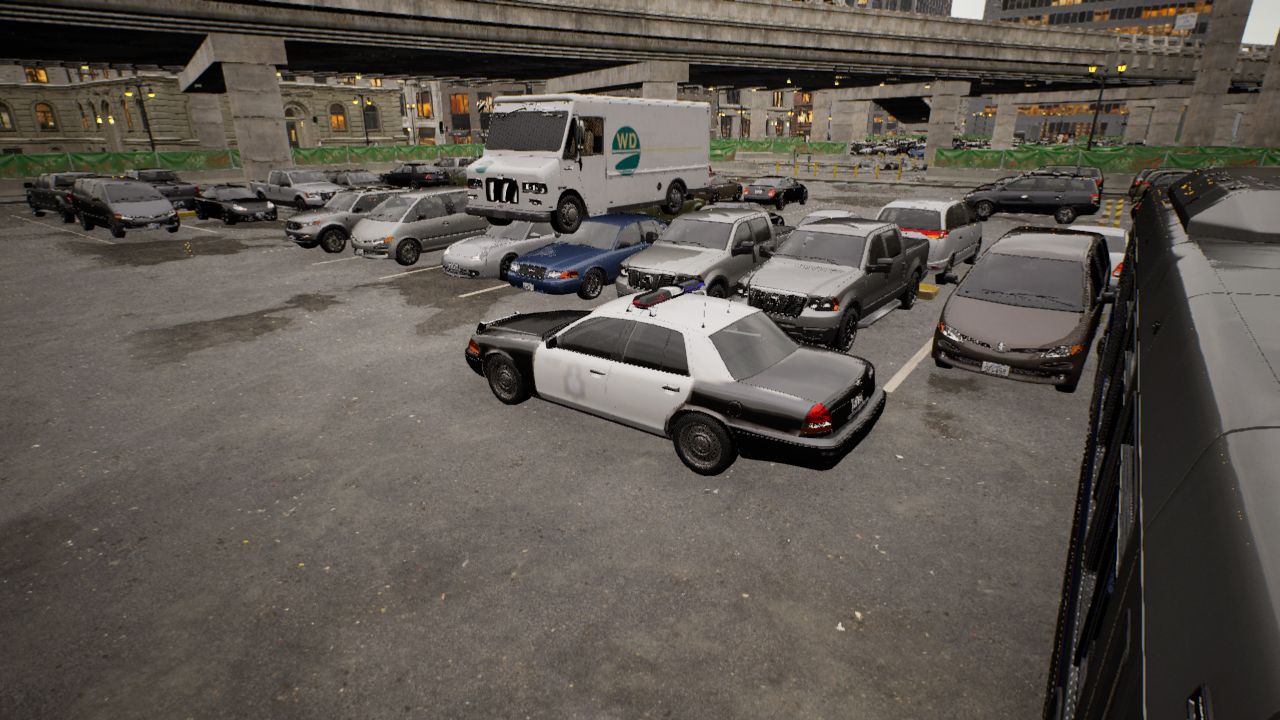
Venue: arterial
Lighting: golden hour
Vehicle rig: sedan